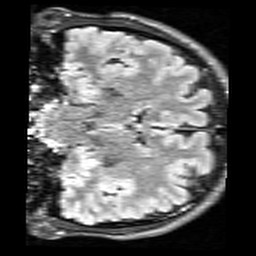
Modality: FLAIR
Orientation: coronal
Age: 24
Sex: male
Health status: healthy
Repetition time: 12 s
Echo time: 0.095 s